Question: Hi :) This is my first time here and I am new to programming.
I am currently trying to automate some work-steps, using Selenium.
There was no problem, mainly using the find_element(By.ID,'') function and clicking stuff.
But now I cannot find any element that comes after the second "html" tag on the site (see screenshot)

I tried to google this "multiple html" problem, but all I found was people saying it is not possible to have multiple html tags. I basically don't know anything about html, but this site seems to have more than one - there are actually three. And anything after the first one cannot be subject to the find_element function. Please help me with this confusion.
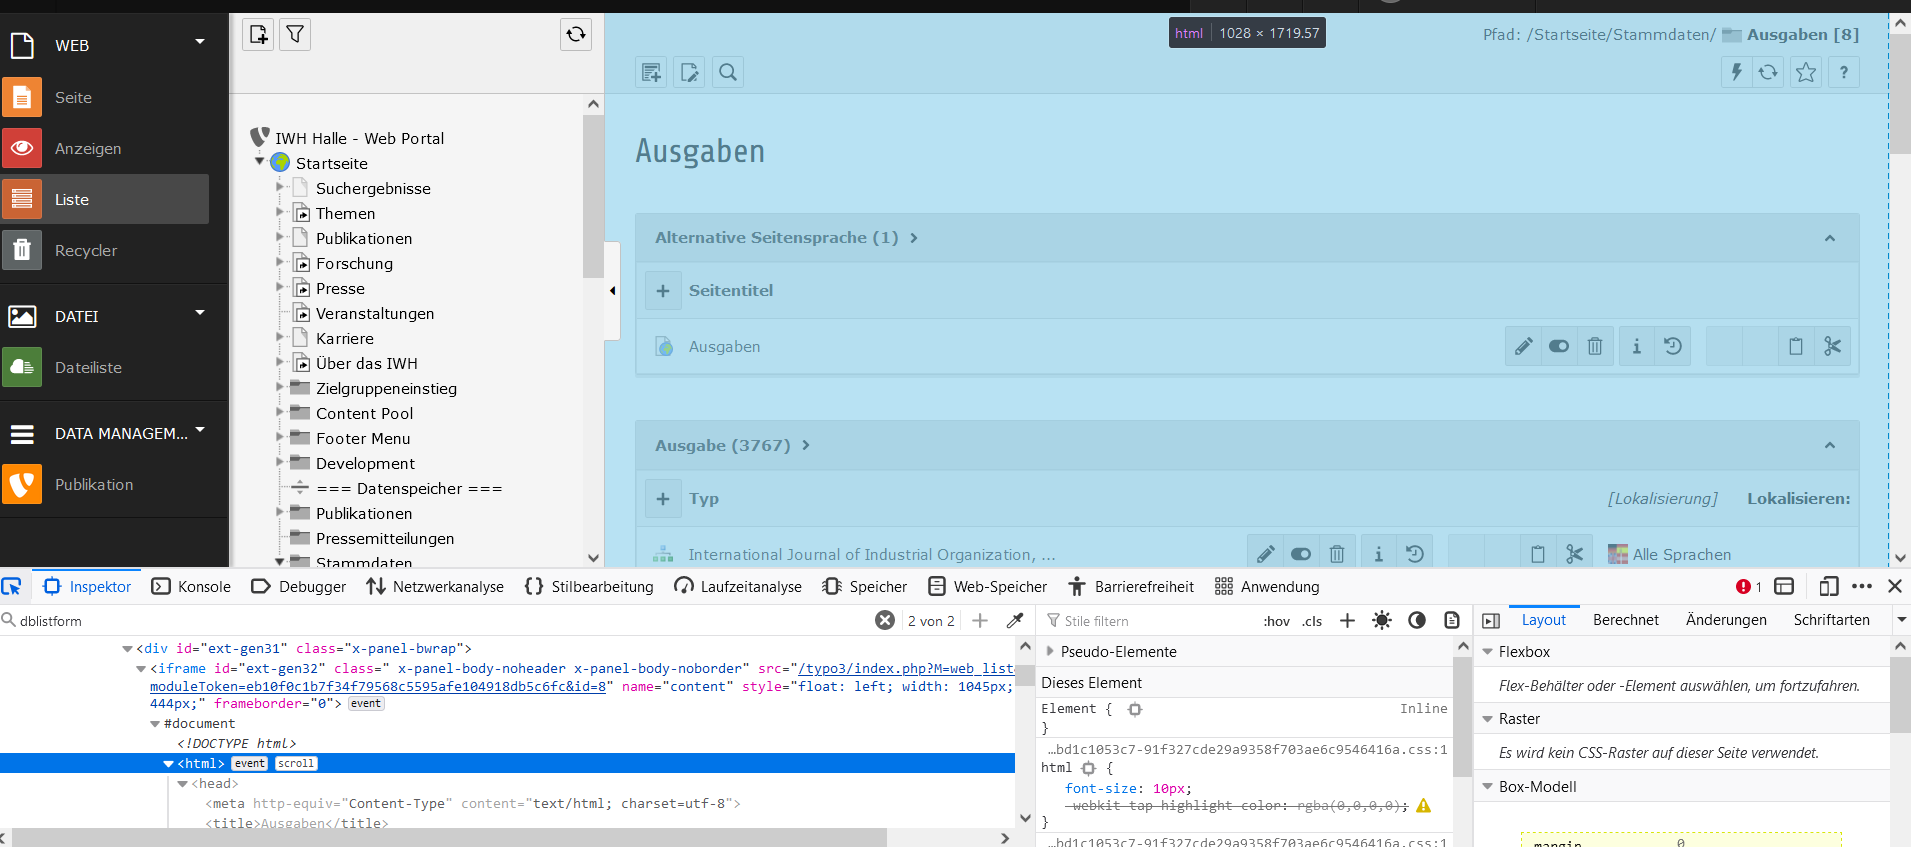
Answer: These "multiple html" are due to the i frames in the html code. Each iframe has its own html code. If the selector you are using is meant to find something inside one of these iframes you have to "move" your driver inside the iframe. You can find an example <URL>